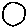
Label: moon